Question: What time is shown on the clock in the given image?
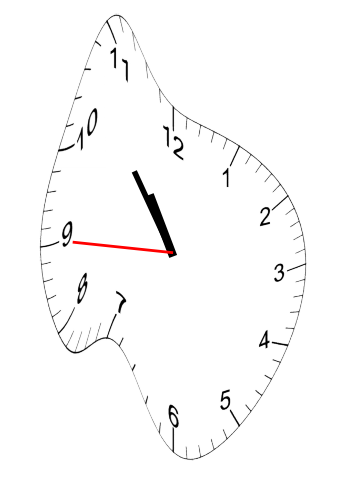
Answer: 10:53:45